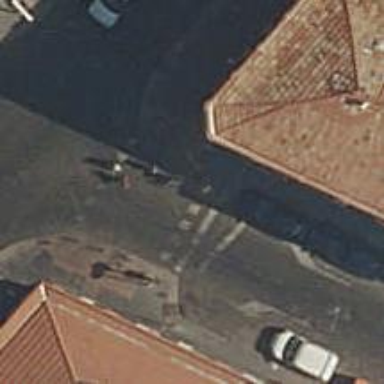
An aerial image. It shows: Zebra crossing with traffic signals. The crossing is marked by traffic lights.